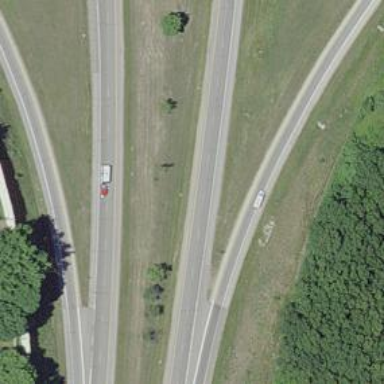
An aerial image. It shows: Motorway.